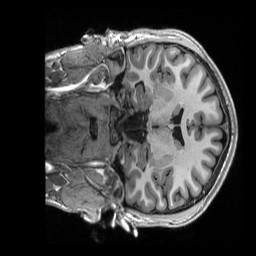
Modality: T1w
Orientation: coronal
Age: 22
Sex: male
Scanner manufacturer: siemens
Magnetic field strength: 3 T
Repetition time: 2.53 s
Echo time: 0.0033 s